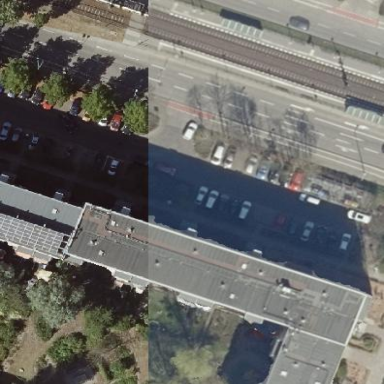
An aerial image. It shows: Building with apartments and flat roof.